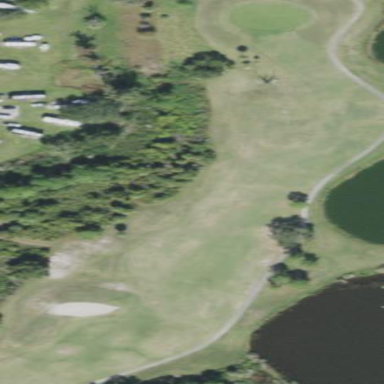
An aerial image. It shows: Golf fairway in the image.